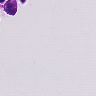
Metastatic tissue present: no